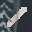
Label: 1